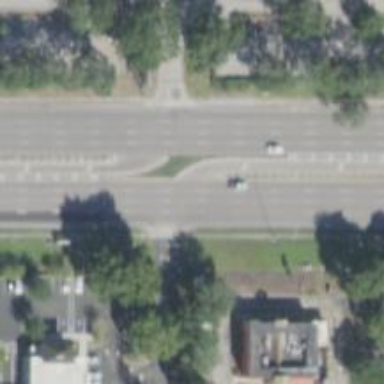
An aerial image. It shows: Trunk link highway.